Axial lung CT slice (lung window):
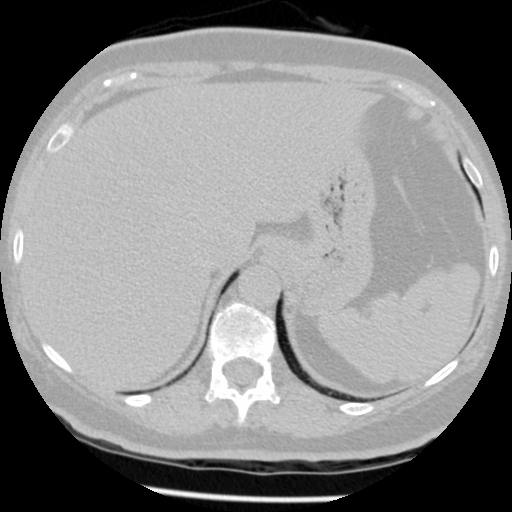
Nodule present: no